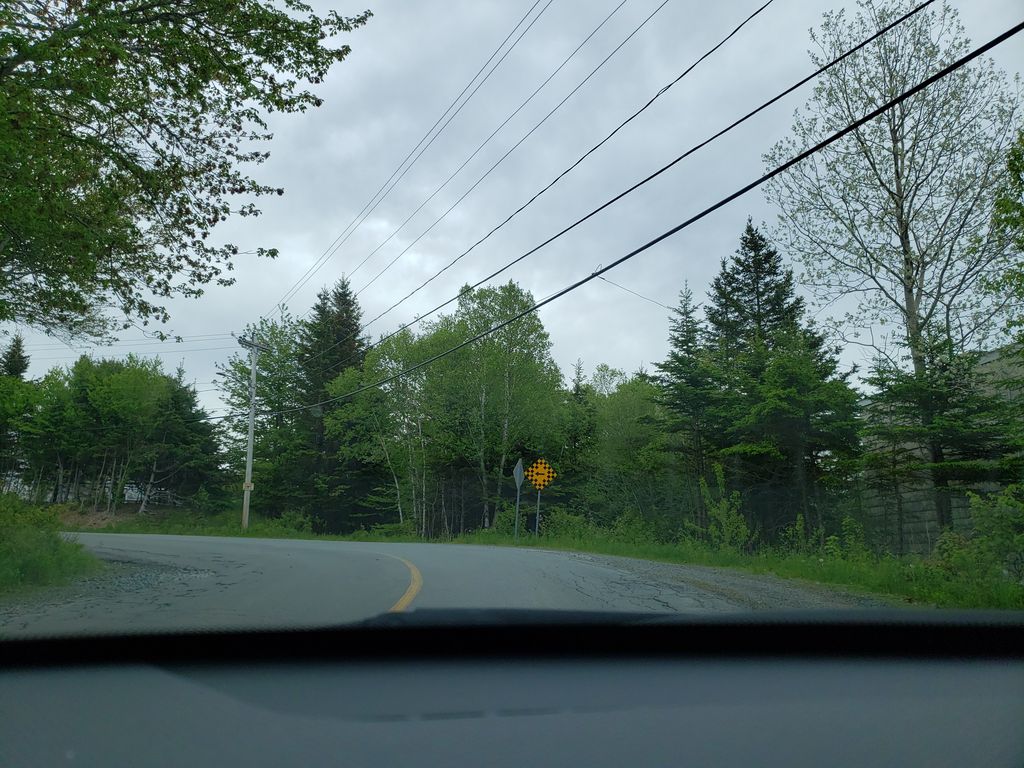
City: halifax